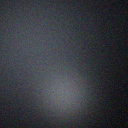
Screen state: off